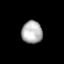
Tissue: prostate
Cell type: T cells
Senescence score: 0.2378
Nuclear area (px): 459
Mean DAPI intensity: 178.083